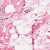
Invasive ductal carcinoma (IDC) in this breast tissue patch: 0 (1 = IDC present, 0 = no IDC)